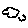
Label: cloud